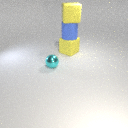
large blue rubber cylinder above large yellow rubber cube